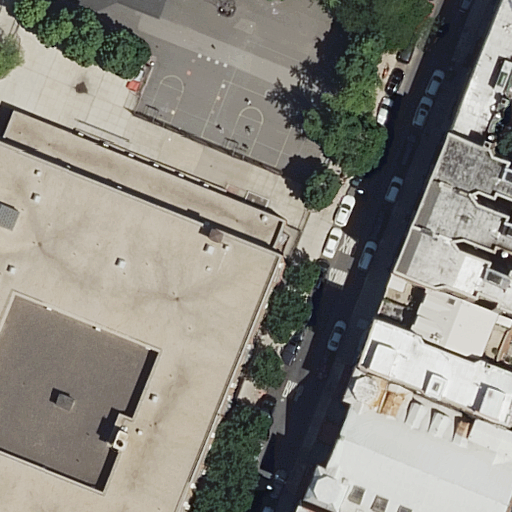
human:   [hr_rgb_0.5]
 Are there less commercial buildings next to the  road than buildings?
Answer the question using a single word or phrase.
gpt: yes

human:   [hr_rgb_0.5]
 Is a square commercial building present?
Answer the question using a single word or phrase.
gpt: no

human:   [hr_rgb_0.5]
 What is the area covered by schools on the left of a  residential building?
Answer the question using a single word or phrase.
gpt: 704m2

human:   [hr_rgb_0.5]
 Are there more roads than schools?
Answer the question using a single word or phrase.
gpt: no

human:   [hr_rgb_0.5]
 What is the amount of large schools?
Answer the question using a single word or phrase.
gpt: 1

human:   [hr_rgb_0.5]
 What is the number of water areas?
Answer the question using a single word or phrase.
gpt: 0

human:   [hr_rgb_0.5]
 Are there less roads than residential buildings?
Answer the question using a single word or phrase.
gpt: yes

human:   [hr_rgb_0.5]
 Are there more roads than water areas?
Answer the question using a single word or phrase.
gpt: yes

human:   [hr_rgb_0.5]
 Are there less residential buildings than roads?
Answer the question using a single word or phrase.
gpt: no

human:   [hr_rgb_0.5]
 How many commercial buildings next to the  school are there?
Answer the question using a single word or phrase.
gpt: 0

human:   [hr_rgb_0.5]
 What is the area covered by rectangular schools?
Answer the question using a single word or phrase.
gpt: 704m2

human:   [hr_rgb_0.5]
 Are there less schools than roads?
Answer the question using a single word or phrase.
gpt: no

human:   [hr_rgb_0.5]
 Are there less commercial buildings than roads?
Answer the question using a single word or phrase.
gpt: yes

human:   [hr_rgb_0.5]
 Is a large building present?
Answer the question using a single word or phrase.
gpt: yes

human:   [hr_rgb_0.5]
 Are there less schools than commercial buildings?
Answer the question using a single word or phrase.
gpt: no

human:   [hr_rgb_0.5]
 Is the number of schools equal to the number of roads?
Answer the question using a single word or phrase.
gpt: yes

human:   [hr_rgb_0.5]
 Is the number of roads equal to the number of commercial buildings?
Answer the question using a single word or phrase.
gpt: no

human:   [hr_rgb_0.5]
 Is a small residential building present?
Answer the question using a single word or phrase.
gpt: yes

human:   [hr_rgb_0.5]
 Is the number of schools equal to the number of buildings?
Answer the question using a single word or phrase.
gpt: no

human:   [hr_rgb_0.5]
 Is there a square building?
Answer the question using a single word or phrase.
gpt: no

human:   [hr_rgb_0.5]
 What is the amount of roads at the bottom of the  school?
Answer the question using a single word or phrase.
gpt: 0

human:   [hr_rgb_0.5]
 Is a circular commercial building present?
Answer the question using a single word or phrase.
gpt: no

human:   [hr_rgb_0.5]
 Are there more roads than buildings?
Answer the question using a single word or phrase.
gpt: no

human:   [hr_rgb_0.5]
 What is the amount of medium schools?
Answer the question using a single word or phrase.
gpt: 0

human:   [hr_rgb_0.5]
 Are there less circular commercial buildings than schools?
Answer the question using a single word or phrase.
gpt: yes

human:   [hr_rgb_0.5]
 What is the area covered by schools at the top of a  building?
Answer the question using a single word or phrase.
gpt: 0m2

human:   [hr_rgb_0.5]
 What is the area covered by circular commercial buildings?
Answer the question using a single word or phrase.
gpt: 0m2

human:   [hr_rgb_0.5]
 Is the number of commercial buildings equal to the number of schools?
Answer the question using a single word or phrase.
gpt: no

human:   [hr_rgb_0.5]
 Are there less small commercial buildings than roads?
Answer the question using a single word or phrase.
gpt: yes

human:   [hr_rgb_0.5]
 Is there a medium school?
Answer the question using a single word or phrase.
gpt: no

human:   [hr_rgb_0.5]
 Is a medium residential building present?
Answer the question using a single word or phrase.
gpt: yes

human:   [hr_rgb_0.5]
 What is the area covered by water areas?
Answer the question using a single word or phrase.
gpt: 0m2

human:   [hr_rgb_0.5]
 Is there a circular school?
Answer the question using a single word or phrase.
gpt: no

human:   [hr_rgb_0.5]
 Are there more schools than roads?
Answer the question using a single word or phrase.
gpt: no

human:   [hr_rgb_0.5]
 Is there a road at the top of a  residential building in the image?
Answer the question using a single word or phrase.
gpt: yes

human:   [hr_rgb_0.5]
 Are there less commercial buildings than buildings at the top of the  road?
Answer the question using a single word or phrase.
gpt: yes